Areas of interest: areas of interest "Commercial service"
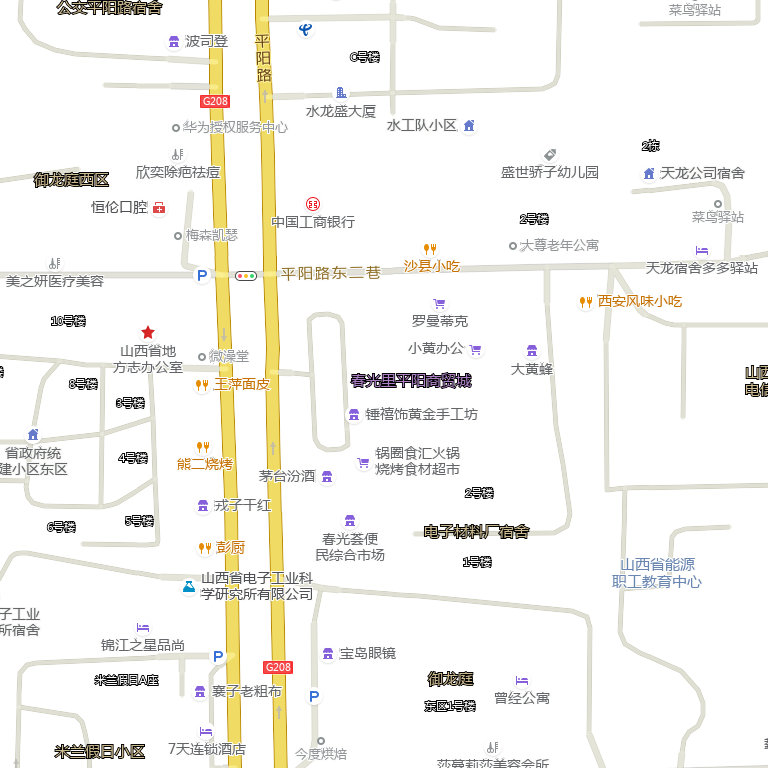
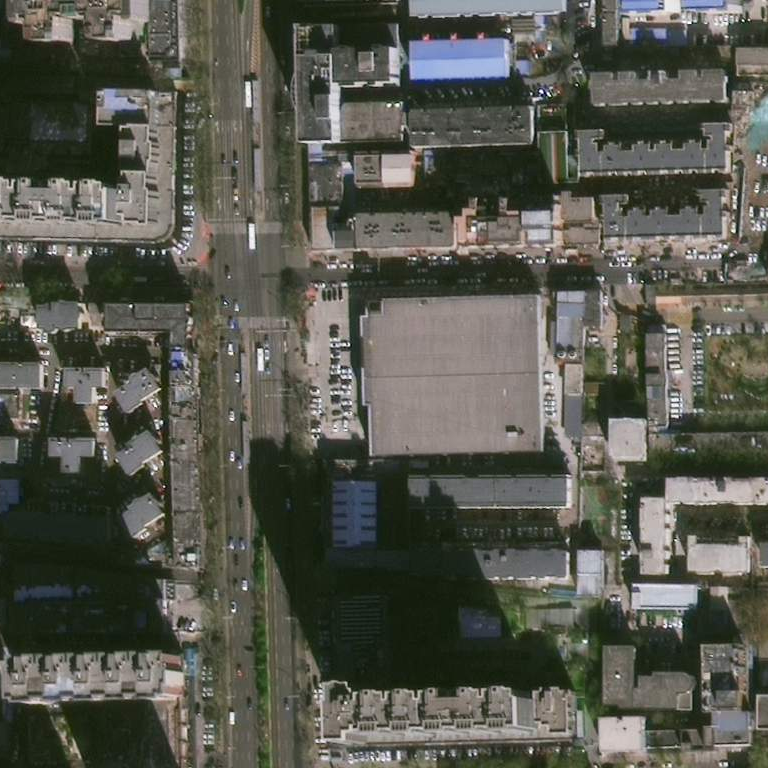